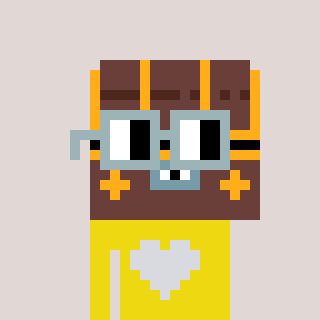
a pixel art character with square dark gray glasses, a treasure chest-shaped head and a yellow-colored body on a warm background